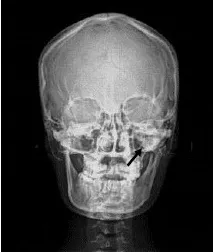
A. Panoramic radiograph showed a radiopaque area on the left condylar region with similar density to the adjacent bone.
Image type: radiology (x_ray)